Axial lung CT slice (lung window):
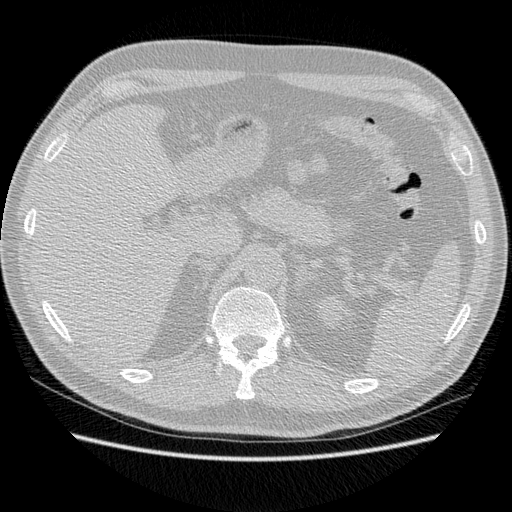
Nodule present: no